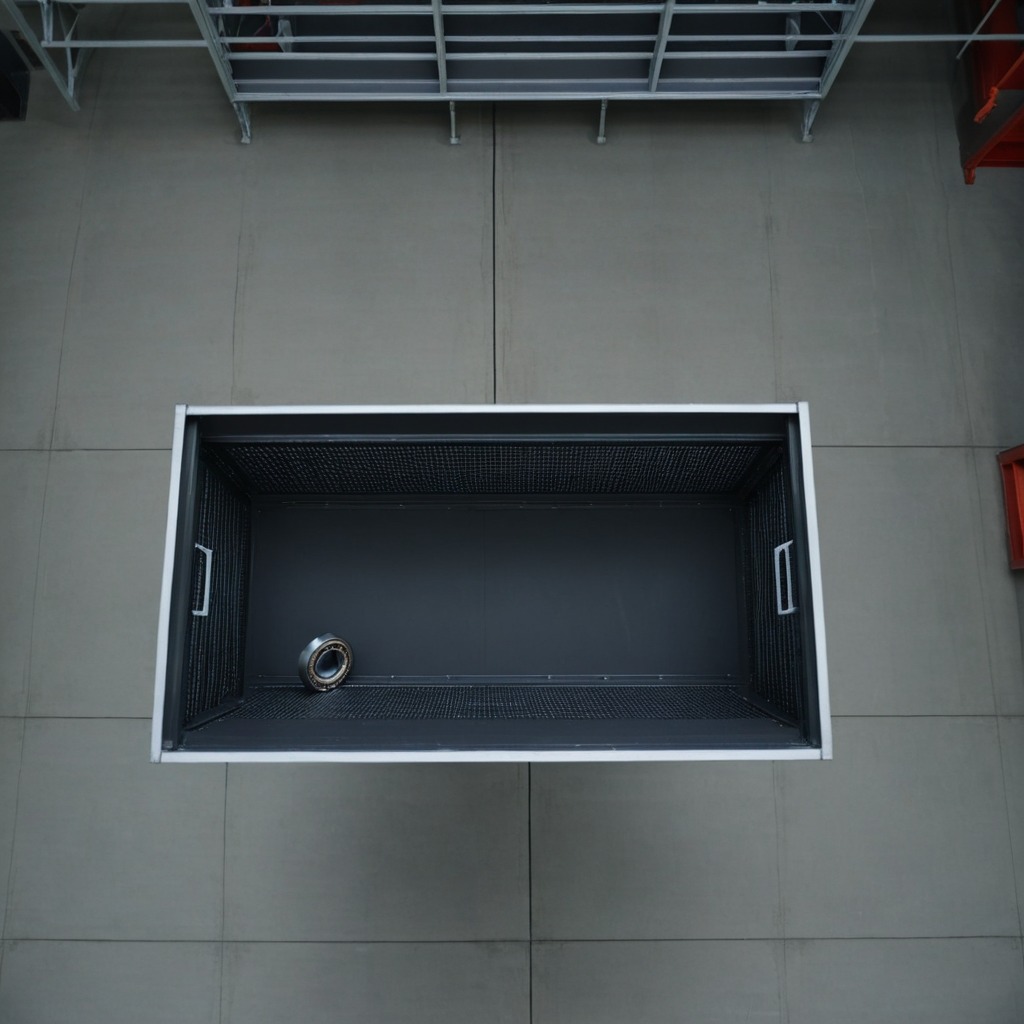
A metal ball bearing lies on the toolbox surface in the airplane hangar workshop.